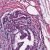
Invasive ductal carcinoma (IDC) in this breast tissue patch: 0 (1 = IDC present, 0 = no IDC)